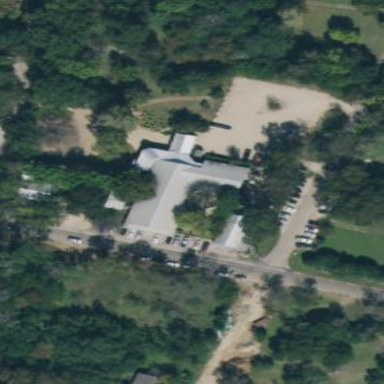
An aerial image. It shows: Events venue building.